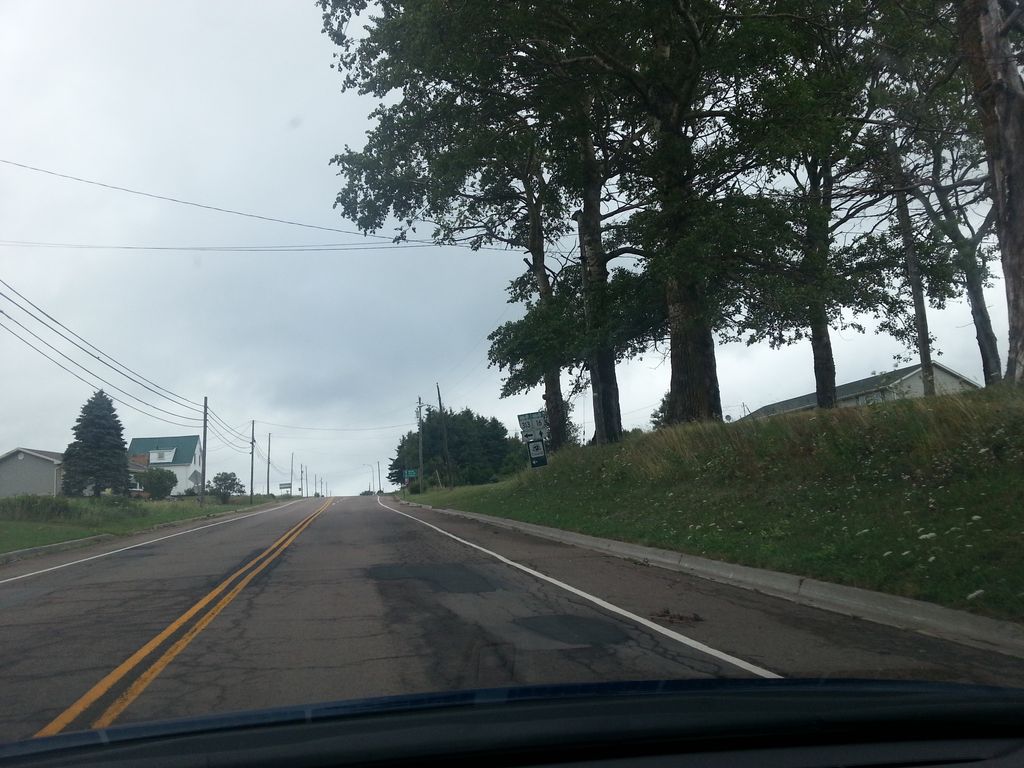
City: charlottetown